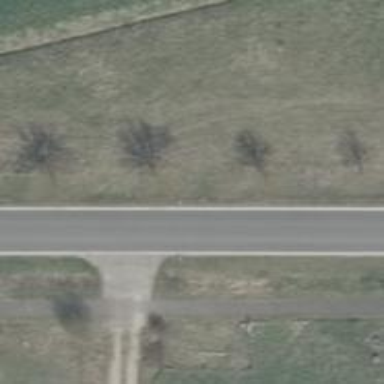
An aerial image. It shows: Secondary road with asphalt surface.